Aerial crown-view tile of a tropical tree (Barro Colorado Island, Panama), acquired 20241216:
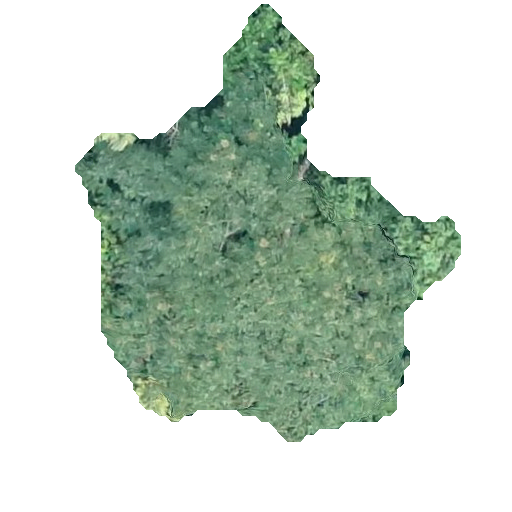
Species: Zanthoxylum ekmanii
GBIF accepted scientific name: Zanthoxylum ekmanii
Crown area: 135.992 m²